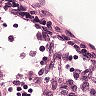
Metastatic tissue present: no